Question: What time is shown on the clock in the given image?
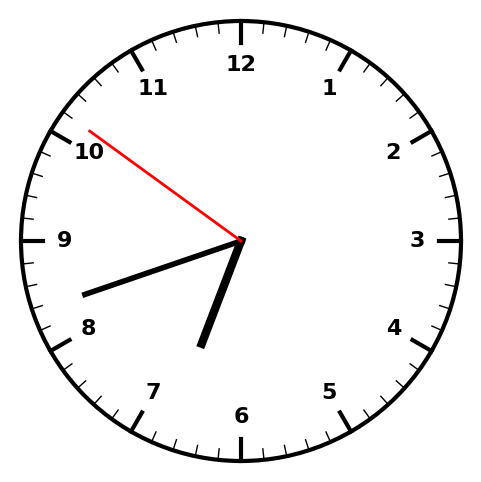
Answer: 06:41:51